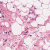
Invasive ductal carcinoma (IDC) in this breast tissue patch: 1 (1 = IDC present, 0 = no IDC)